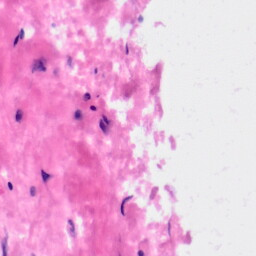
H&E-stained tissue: Kidney